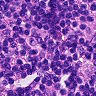
Metastatic tissue present: no